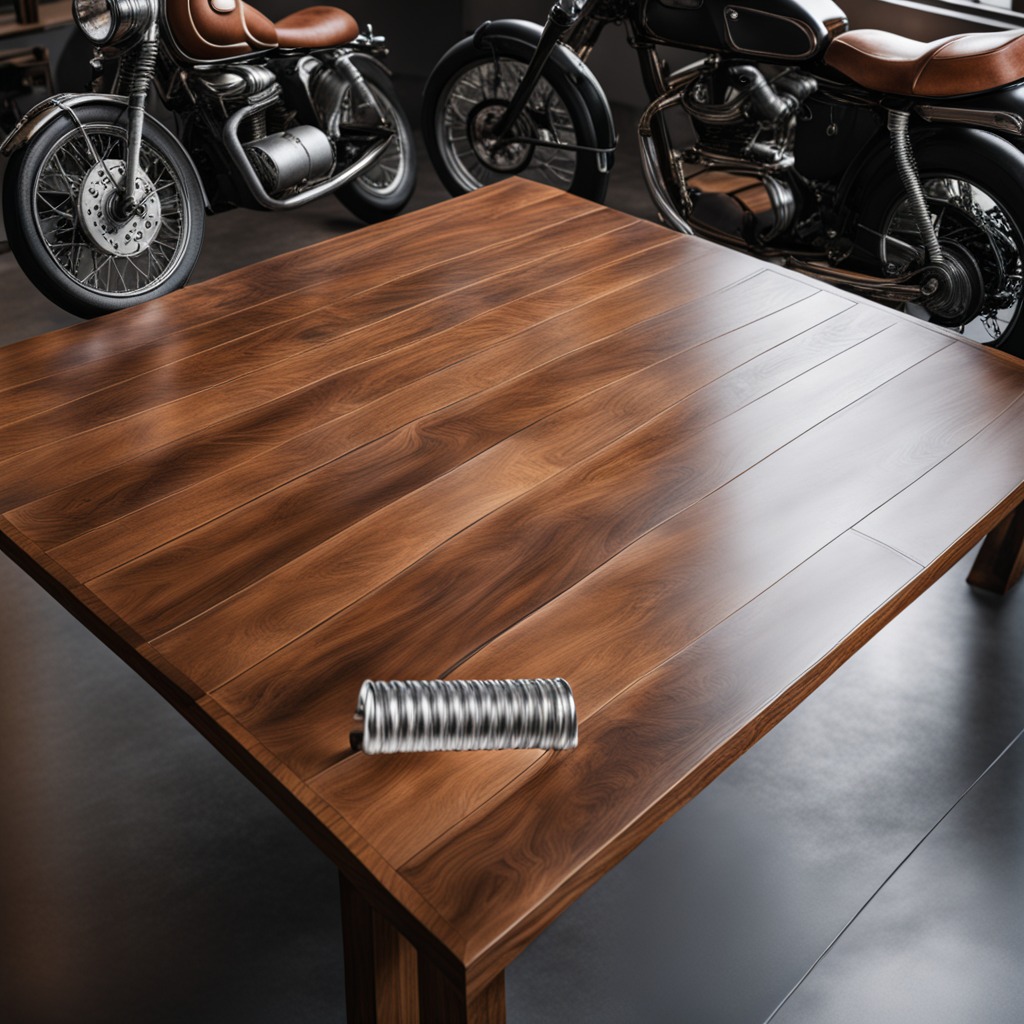
A coiled metal spring lies on the oil-spilled wooden table in a vintage motorcycle garage.